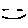
Label: smiley face